Aerial crown-view tile of a tropical tree (Barro Colorado Island, Panama), acquired 20241112:
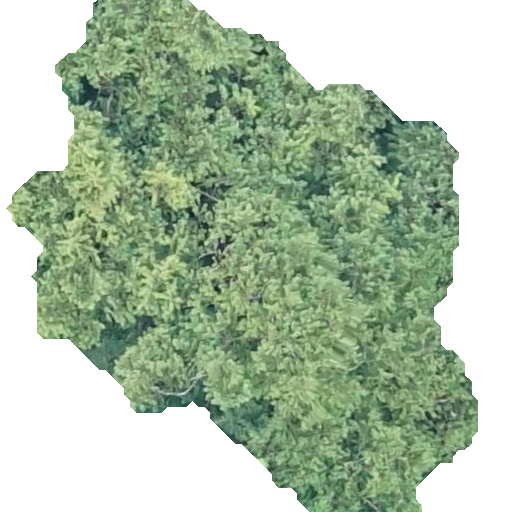
Species: Guazuma ulmifolia
GBIF accepted scientific name: Guazuma ulmifolia
Crown area: 252.093 m²